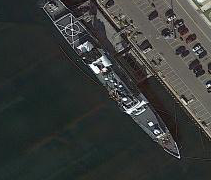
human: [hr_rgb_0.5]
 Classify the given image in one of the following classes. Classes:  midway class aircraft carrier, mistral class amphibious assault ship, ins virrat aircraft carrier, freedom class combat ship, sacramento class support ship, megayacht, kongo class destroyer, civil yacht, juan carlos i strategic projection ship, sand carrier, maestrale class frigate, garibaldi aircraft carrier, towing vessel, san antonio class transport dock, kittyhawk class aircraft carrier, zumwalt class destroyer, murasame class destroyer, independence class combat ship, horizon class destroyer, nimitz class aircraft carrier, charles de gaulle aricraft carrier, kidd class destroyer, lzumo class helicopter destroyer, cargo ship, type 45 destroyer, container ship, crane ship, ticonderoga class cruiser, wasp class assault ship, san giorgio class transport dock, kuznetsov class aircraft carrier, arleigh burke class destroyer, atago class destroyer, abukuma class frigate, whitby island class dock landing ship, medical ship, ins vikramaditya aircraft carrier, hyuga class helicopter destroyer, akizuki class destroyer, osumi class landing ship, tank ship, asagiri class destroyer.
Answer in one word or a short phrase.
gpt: Ticonderoga class cruiser